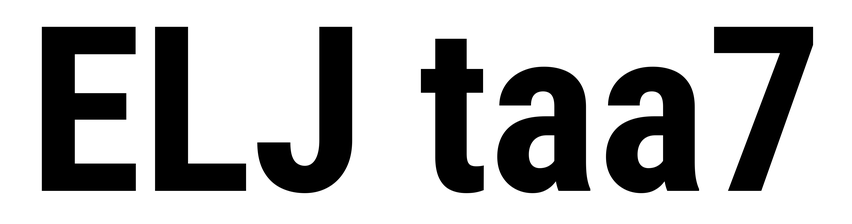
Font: Roboto_Condensed_Bold